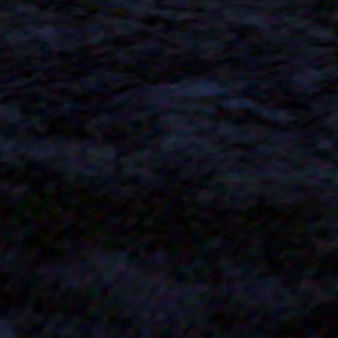
Label: other